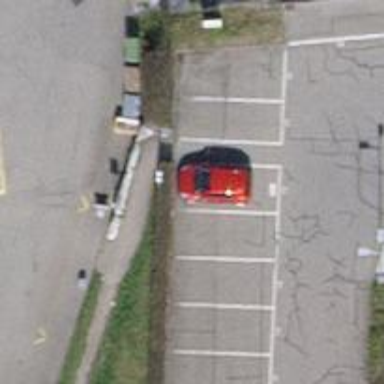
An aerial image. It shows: Car sharing facility.